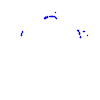
Particle: proton